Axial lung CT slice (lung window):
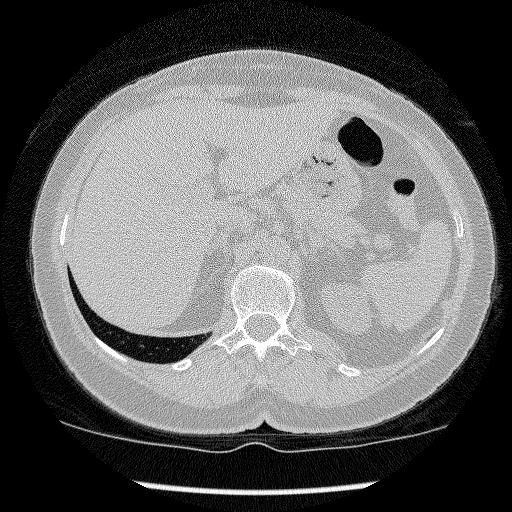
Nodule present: no